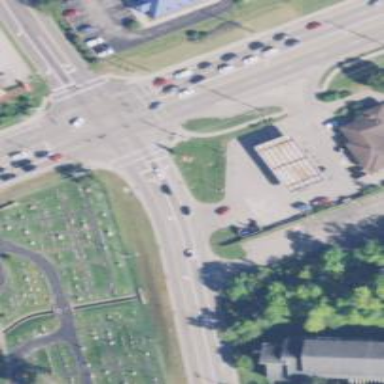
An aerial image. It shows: Marked crossing on the road.